Question: Lets assume I have got the four classes divided into two packages:

I created packages 'myapp.engine' and 'myapp.engine.events' for its event-handling stuff. As you can see, this creates cyclic dependecy between packages.
How to avoid this?
In other words: where is the best place to keep event-related classes?
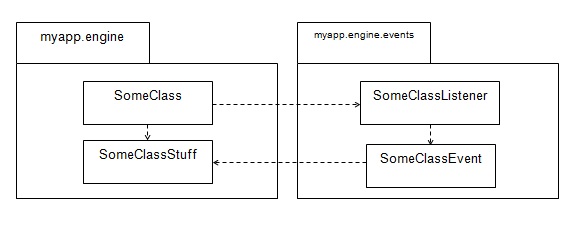
Answer: Thanks for all the comments. Now it's time for summary. I have following proposed solutions:
## Make _retrievedStuff be of type Object
Mentioned by <URL>. It will break the cycle, but then we will lose information about type of '_retrievedStuff'.
## Move SomeClassStuff to event package
Mentioned again by <URL>. This solution will work too, but only if 'SomeClassStuff' doesn't depend on any of myapp.engine class. Otherwise, cyclical depndency will not disappear.
In my case this won't work, since 'SomeClassStuff' is heavily dependent on myapp.engine package. So, I had to choose the third option, which is...
## Extract event-specific class into event package
I created class in myapp.engine.events package called 'EventStuff' which contains stuff necessary for event handling and on any class from myapp.engine. Any data and logic from 'SomeClassStuff' which was previously required during event handling, now will be in 'EventStuff'.
Then, 'SomeClassEvent' will depend only on this class and nothing more.
Here is class diagram after applying solution:

Voila! Simple, but works.